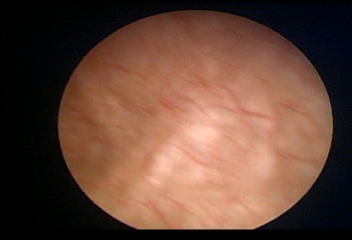
Modality: WLC
Class: Normal mucosa
Bladder cancer association: No